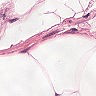
Metastatic tissue present: no